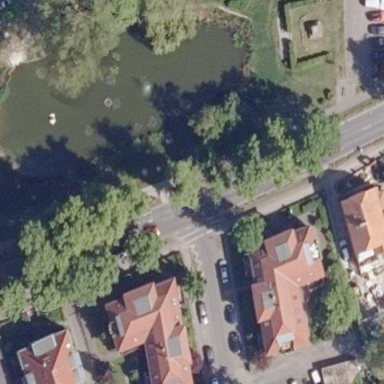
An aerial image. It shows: Serene pond surrounded by nature.